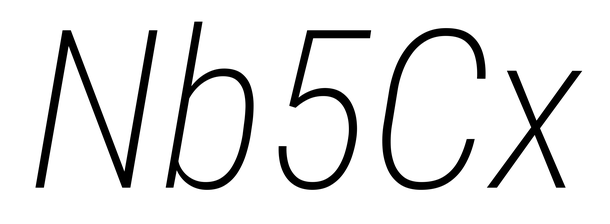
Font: Roboto-Italic_Condensed_ExtraLight_Italic